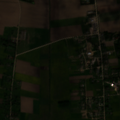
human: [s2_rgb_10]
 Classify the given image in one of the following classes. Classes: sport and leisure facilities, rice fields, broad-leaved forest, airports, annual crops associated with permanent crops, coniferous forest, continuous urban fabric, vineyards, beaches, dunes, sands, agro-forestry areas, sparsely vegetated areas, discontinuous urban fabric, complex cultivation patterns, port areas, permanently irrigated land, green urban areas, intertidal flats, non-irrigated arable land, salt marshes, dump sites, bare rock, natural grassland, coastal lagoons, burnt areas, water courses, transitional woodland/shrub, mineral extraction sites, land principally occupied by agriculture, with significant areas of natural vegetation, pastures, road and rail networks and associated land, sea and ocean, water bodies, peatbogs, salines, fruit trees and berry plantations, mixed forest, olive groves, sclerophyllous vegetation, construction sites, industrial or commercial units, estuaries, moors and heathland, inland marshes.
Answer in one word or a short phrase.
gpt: discontinuous urban fabric, non-irrigated arable land, pastures, complex cultivation patterns